Question: I'm using tomcat7 server for my project. Today i combined some html pages to a directory called sp for managing purpose. When i enter the .htmladdress, upload page in sp directory will displays.
But when i try to submit the contents it shows
My directory structure is :

I don't know why it was showing this error
the servlet mapping for FileUploadServlet is:
'''
<servlet id="spU">
<display-name>FileUploadServlet</display-name>
<servlet-name>FileUploadServlet</servlet-name>
<servlet-class>skypark.FileUploadServlet</servlet-class>
</servlet>
<servlet-mapping id="spUm">
<servlet-name>FileUploadServlet</servlet-name>
<url-pattern>/FileUploadServlet</url-pattern>
</servlet-mapping>
'''
Before adding to directory upload.html worked well, files where uploaded normally. Please anyone tell me why it was showing this error...thanks.........
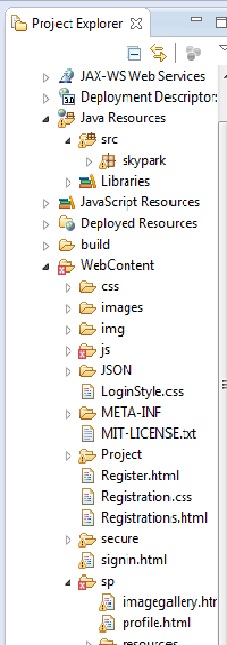
Answer: Use
'''
<url-pattern>/sp/FileUploadServlet</url-pattern>
'''
The pattern must be absolute starting context path. So, if your webapp is 'skypark', it must start from there.